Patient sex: M
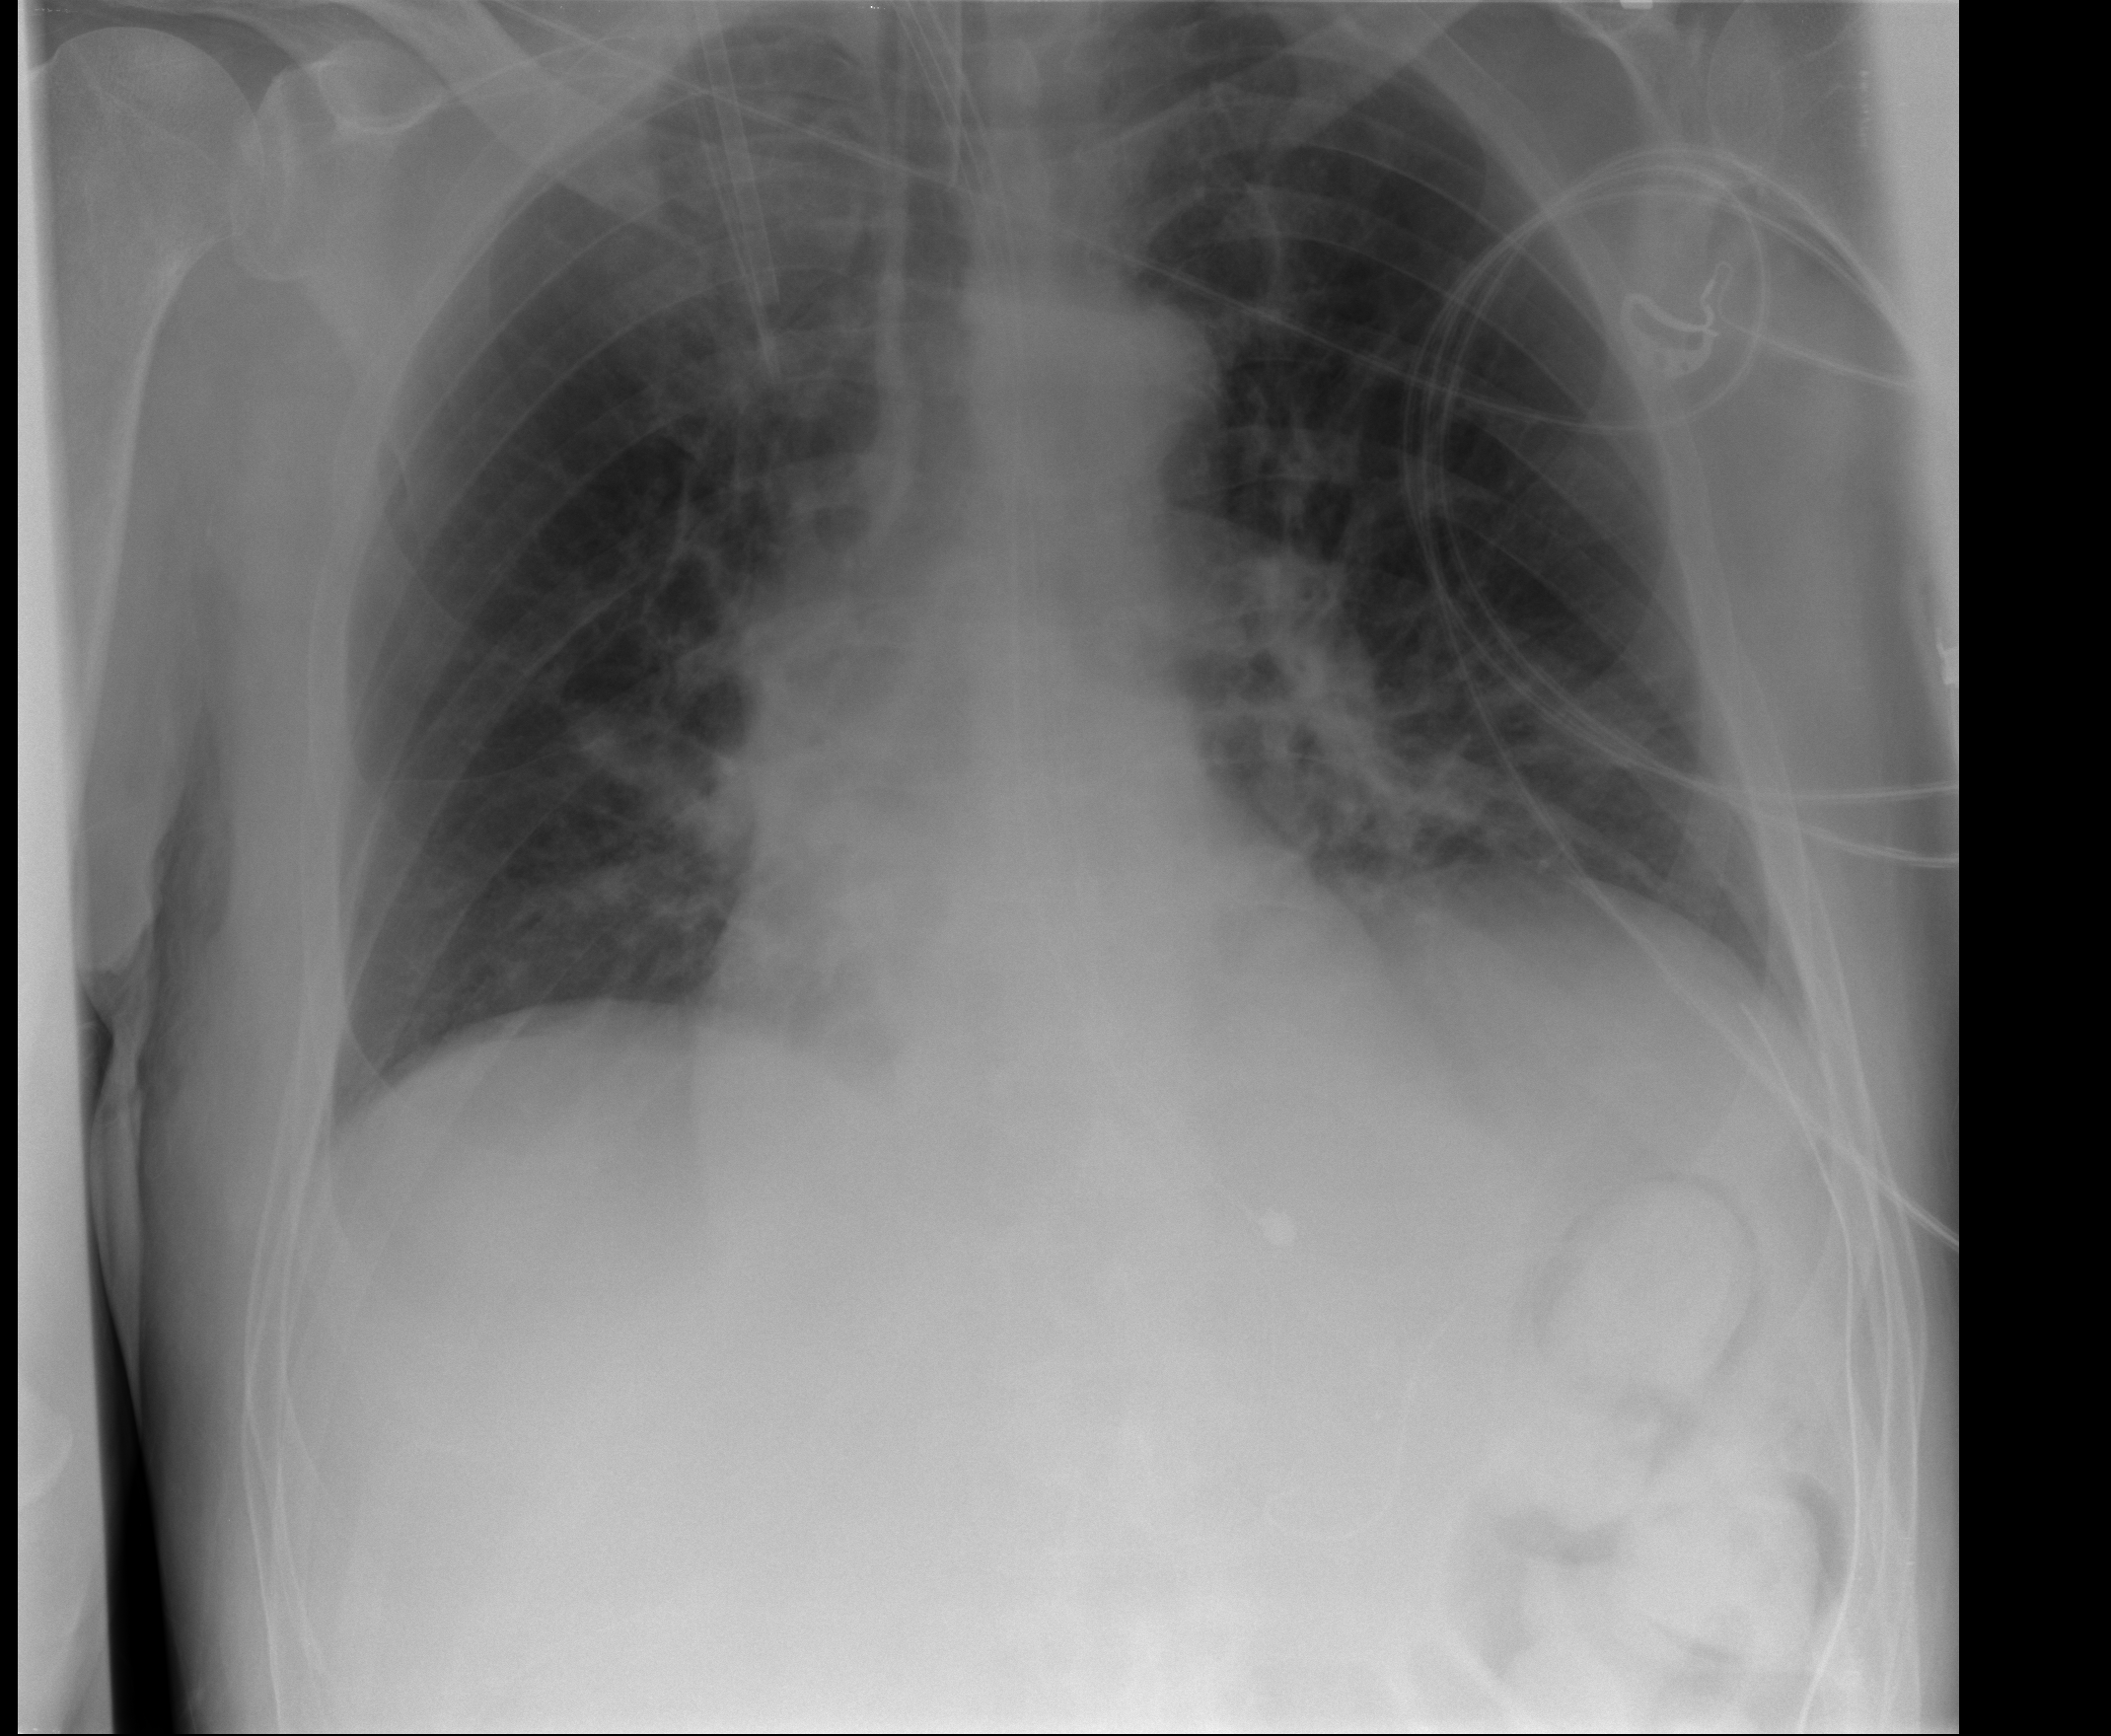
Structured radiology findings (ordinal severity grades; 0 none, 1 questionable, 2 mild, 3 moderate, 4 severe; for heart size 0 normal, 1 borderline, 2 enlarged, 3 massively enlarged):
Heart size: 0
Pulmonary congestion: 2
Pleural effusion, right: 0
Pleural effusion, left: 0
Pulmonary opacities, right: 0
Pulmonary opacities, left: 0
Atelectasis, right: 2
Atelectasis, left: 1